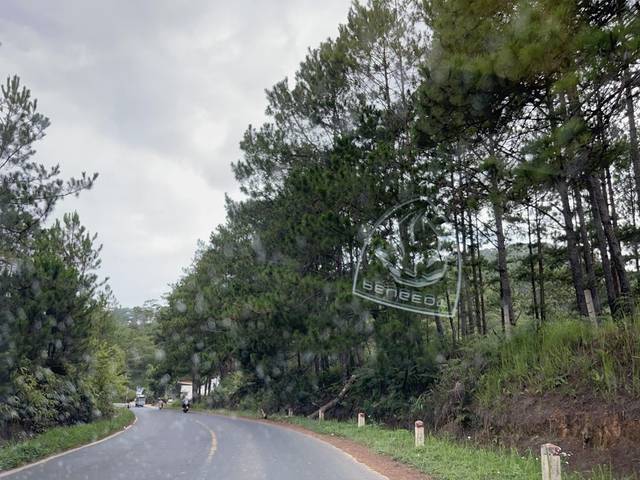
Region: Vietnam
Coordinates: 11.992, 108.481